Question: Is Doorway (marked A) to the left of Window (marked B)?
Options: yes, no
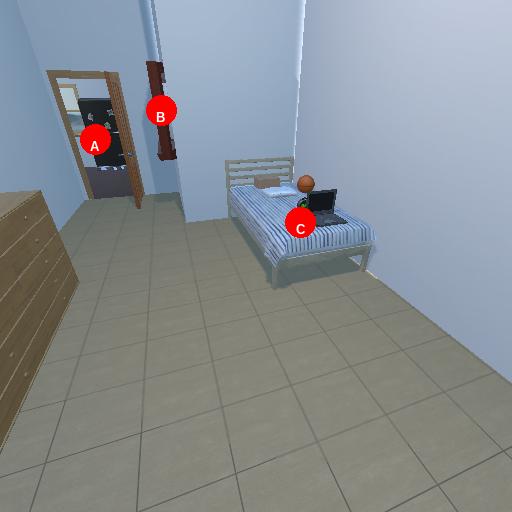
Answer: yes